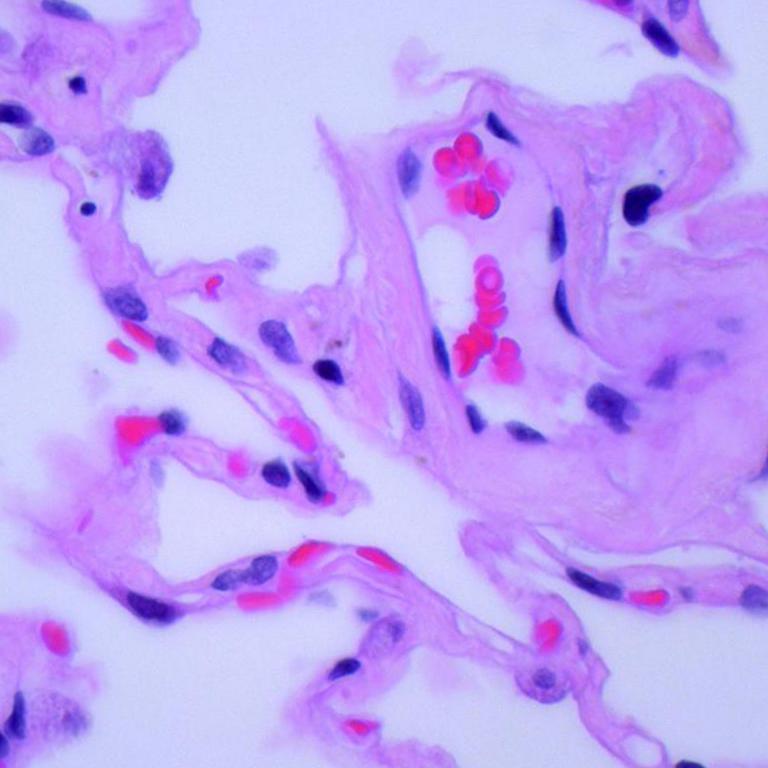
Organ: lung
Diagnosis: benign